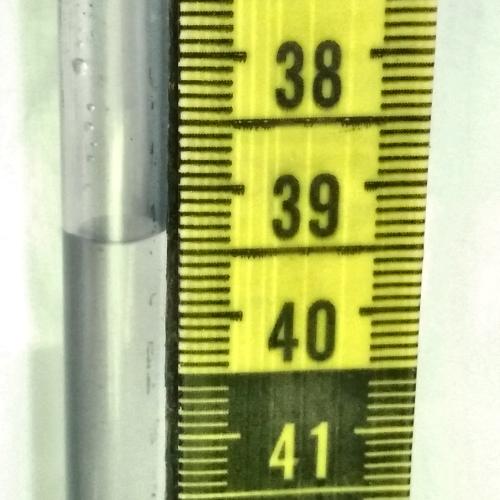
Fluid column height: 39.4 cm